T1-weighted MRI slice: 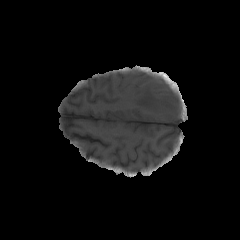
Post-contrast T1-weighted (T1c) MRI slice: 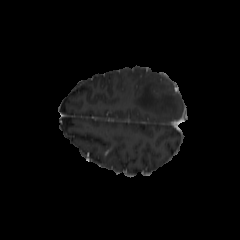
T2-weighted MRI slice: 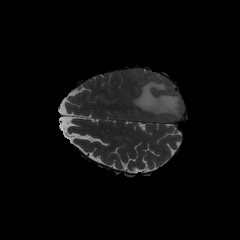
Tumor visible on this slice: yes